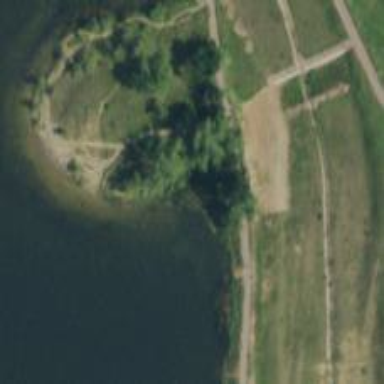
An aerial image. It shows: Path with embankment.